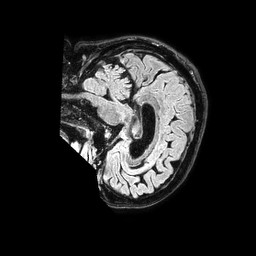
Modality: FLAIR
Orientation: sagittal
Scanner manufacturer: philips
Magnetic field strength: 1.5 T
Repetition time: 4.8 s
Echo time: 0.3 s